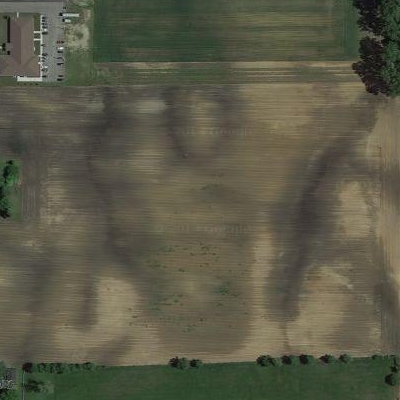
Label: bField